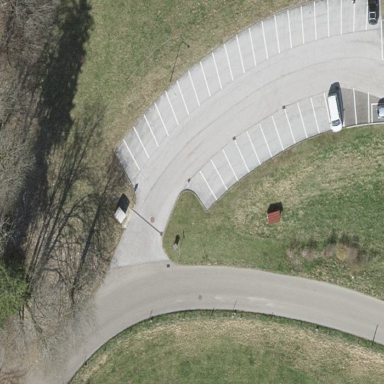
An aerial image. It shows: Parking area with asphalt surface.